The plot is a signal-to-image rendering of a rotating shaft's vibration measurement. Classify the rotor condition as one of: normal, misalignment, unbalance, looseness.
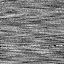
Answer: unbalance